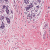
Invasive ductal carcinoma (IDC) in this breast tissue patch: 0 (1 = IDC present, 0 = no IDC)